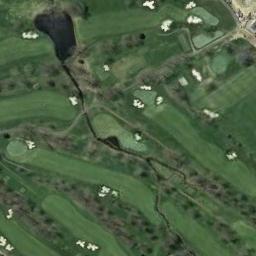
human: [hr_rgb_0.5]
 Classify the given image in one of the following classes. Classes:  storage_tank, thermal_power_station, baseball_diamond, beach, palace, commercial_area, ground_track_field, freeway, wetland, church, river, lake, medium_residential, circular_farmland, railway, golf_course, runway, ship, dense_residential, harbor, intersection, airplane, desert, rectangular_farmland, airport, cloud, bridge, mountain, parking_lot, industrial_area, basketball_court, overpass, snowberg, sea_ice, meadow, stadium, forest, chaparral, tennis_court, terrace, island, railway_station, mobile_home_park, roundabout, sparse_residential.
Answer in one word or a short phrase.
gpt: golf_course